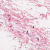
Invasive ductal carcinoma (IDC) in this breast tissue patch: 1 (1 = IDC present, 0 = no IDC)